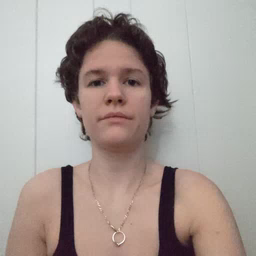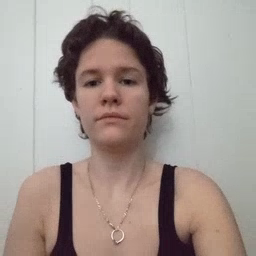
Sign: glasswindow